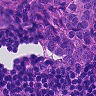
Metastatic tissue present: yes